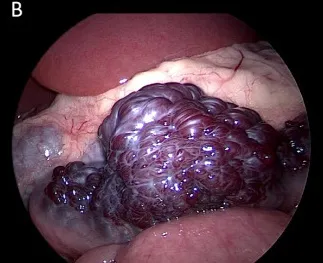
Location of Trocar in the umbilical cord.
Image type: medical_photograph (other_medical_photograph)